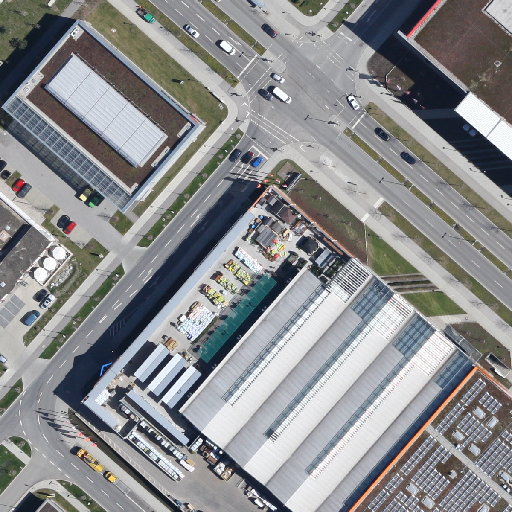
Referring expression: impervious surface